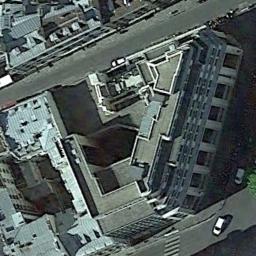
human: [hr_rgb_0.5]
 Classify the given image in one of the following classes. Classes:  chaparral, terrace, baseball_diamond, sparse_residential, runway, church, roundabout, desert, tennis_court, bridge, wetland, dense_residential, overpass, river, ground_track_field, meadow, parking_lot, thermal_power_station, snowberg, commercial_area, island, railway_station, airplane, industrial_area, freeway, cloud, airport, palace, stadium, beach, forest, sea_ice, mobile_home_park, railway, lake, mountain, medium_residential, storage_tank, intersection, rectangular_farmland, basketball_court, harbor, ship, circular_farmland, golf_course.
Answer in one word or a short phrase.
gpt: commercial_area